Question: By perfectly good sql query, I mean to say that, inside WebMatrix, if I execute the following query, it works to perfection:
'''
SELECT page AS location, (len(page) - len(replace(UPPER(page), UPPER('o'), ''))) / len('o') AS occurences, 'pageSettings' AS tableName FROM PageSettings WHERE page LIKE '%o%'
UNION
SELECT pageTitle AS location, (len(pageTitle) - len(replace(UPPER(pageTitle), UPPER('o'), ''))) / len('o') AS occurences, 'ExternalSecondaryPages' AS tableName FROM ExternalSecondaryPages WHERE pageTitle LIKE '%o%'
UNION
SELECT eventTitle AS location, (len(eventTitle) - len(replace(UPPER(eventTitle), UPPER('o'), ''))) / len('o') AS occurences, 'MainStreetEvents' AS tableName FROM MainStreetEvents WHERE eventTitle LIKE '%o%'
'''
Here i am using ''o'' as a static search string to search upon. No problem, but not exeactly very dynamic.
Now, when I write this query as a string in C# and as I think it should be (and even as I have done before) I get a server-side error indicating that the string was not in the correct format. Here is a pic of that error:

And (although I am only testing the output, should I get it to quit erring), here is the actual C# (i.e., the '.cshtml') page that queries the database:
'''
@{
Layout = "~/Layouts/_secondaryMainLayout.cshtml";
var db = Database.Open("Content");
string searchText = Request.Unvalidated["searchText"];
string selectQueryString = "SELECT page AS location, (len(page) - len(replace(UPPER(page), UPPER(@0), ''))) / len(@0) AS occurences, 'pageSettings' AS tableName FROM PageSettings WHERE page LIKE '%' + @0 + '%' ";
selectQueryString += "UNION ";
selectQueryString += "SELECT pageTitle AS location, (len(pageTitle) - len(replace(UPPER(pageTitle), UPPER(@0), ''))) / len(@0) AS occurences, 'ExternalSecondaryPages' AS tableName FROM ExternalSecondaryPages WHERE pageTitle LIKE '%' + @0 + '%' ";
selectQueryString += "UNION ";
selectQueryString += "SELECT eventTitle AS location, (len(eventTitle) - len(replace(UPPER(eventTitle), UPPER(@0), ''))) / len(@0) AS occurences, 'MainStreetEvents' AS tableName FROM MainStreetEvents WHERE eventTitle LIKE '%' + @0 + '%'";
@:beginning <br/>
foreach (var row in db.Query(selectQueryString, searchText))
{
@:entry
@:@row.location &nbsp;
@:@row.occurences &nbsp;
@:@row.tableName
<br/>
}
}
'''
Since it is erring on the 'foreach (var row in db.Query(selectQueryString, searchText))' line, that heavily suggests that something is wrong with my query, however, everything seems right to me about the syntax here and it even executes to perfection if I query the database (mind you, un-parameterized) directly.
Logically, I would assume that I have erred somewhere with the syntax involved in parameterizing this query, however, my double and triple checking (as well as, my past experience at doing this) that everything looks fine here.
Have I messed up the syntax involved with parameterizing this query, or is something else at play here that I am overlooking?
I know I can tell you, for sure, as it has been previously tested, that the value I am getting from the query string is, indeed, what I would expect it to be, but as there really isn't much else on the '.cshtml' page yet, that is about all I can tell you.
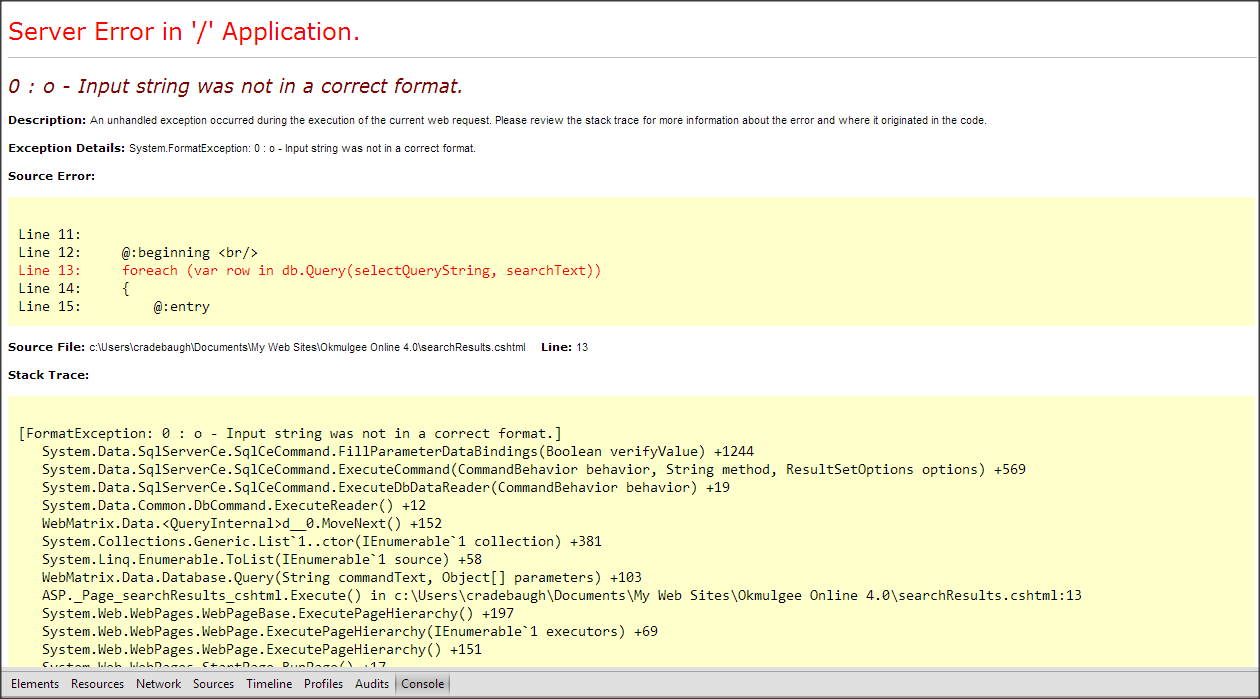
Answer: I find the answer to my 2-day long search for a solution to this problem, just after posting a question here, but alas, when looking a little closer at some old code I used, I found that in the 'LIKE' phrase I actually used 'CAST' such that, if used in the LIKE phrase in my above example, it would look like this:
'''
LIKE '%' + CAST(@0 AS nvarchar) + '%'
'''
I suppose a regular C# string isn't the same thing as a sql 'nvarchar' data type.
There's still an accept and upvote in it for anyone who can possibly shed a little more light on this for anyone (including myself) that may benefit from a more precise explanation (that is, if there is anything more to it than a simple "it's just not the same data type" explanation).
(NOTE: If it helps any future viewer to know, the parameters in the LIKE phrase is that I changed. I did not have to cast or change anything about the syntax involved in the parameters written outside of the LIKE phrases).